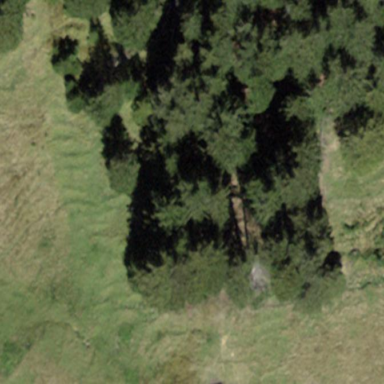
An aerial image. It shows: Forest area.